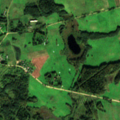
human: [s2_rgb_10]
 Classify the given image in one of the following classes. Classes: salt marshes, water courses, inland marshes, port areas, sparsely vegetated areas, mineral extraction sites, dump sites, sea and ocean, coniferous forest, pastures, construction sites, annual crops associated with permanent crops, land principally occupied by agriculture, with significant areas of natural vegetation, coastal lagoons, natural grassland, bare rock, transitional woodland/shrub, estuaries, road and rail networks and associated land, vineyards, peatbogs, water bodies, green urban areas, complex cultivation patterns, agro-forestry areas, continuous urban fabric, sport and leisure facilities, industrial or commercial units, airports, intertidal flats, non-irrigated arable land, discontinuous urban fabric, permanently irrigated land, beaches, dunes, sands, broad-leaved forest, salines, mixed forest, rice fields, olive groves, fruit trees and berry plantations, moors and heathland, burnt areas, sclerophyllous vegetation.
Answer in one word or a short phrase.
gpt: pastures, complex cultivation patterns, land principally occupied by agriculture, with significant areas of natural vegetation, mixed forest